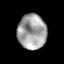
Tissue: prostate
Cell type: T cells
Senescence score: 0.2537
Nuclear area (px): 983
Mean DAPI intensity: 161.378